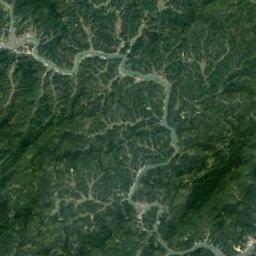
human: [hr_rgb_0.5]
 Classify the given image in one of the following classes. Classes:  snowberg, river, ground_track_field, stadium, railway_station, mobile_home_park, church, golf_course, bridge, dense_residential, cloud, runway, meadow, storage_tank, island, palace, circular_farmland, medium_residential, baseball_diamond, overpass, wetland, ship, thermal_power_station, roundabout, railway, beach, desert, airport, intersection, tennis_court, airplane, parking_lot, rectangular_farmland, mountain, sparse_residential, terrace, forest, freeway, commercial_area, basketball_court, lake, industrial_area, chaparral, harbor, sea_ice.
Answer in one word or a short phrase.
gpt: river